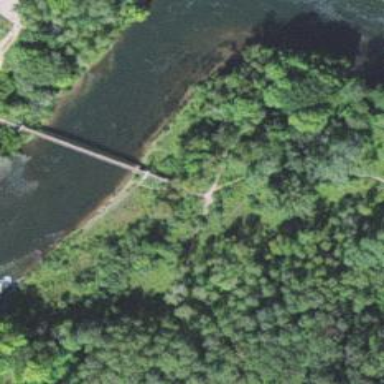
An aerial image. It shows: Footway that goes over the bridge. The bridge has suspension structure.